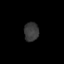
Tissue: skin
Cell type: Myeloid cells
Senescence score: 0.811
Nuclear area (px): 267
Mean DAPI intensity: 58.056